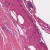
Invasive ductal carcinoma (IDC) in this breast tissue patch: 0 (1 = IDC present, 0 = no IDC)